Question: i need to popup a dialog, but everytime when the dialog popup, there is certain button is always checked, no matter how i set it's attribute before start up that always is checked, can anyone tell me reason?
'''
from PyQt5.QtWidgets import *
from PyQt5.QtCore import *
from PyQt5.QtGui import *
class Demo(QDialog):
def __init__(self):
super().__init__()
layout = QHBoxLayout()
layout.setContentsMargins(0, 0, 0, 0)
self.export_bn = QPushButton('export')
self.search_bn = QPushButton('search')
layout.addStretch(1)
layout.addWidget(self.export_bn)
layout.addWidget(self.search_bn)
main_layout = QVBoxLayout()
main_layout.addLayout(layout)
main_layout.addWidget(QTextEdit('Test'))
self.setLayout(main_layout)
#unchecked this button not working when start a window
self.export_bn.setChecked(False)
app = QApplication([])
demo = Demo()
demo.show()
app.exec()
'''
---
The export button is checked, i want to no button checked when dialog popup.

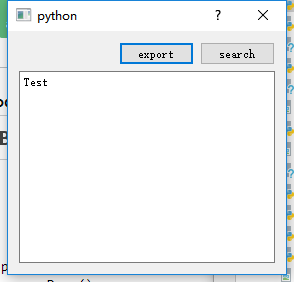
Answer: This looks like auto-default button behavior.
From the <URL> for the 'autoDefault' property:
> In some GUI styles a default button is drawn with an extra frame around it, up to 3 pixels or more.
and
> This property's default is true for buttons that have a QDialog parent; otherwise it defaults to false.
The 'QDialog' automatically becomes the buttons' 'parent' when you call 'setLayout', so the 'autoDefault' property will be 'True' for both buttons.
So, instead of using 'self.export_bn.setChecked(False)', you can do this:
'''
self.export_bn.setAutoDefault(False)
self.search_bn.setAutoDefault(False)
'''